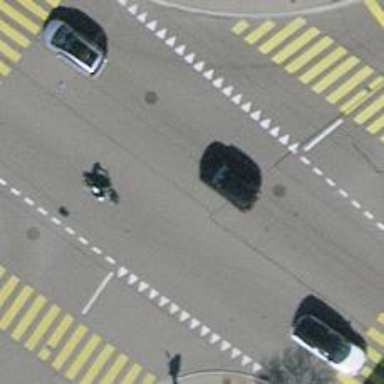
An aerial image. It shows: Road with traffic signals.